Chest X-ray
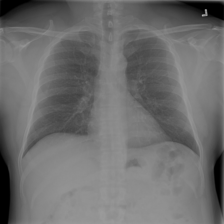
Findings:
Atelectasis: negative
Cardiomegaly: negative
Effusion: negative
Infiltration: negative
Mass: negative
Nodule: negative
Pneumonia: negative
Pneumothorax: negative
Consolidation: negative
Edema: negative
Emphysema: negative
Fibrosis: negative
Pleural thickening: negative
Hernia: negative